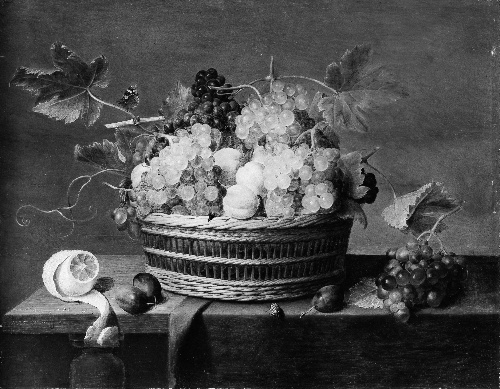
Title: Still Life: A Basket of Grapes and Other Fruit
Artist: Jacob van Hulsdonck
Artist bio: Flemish, 1582–1647
Date: probably ca. 1635–45
Object type: Painting
Classification: Paintings
Medium: Oil on wood
Dimensions: 19 5/8 x 25 1/2 in. (49.8 x 64.8 cm)
Department: European Paintings
Credit line: The Alfred N. Punnett Endowment Fund, 1964
Accession year: 1964
Repository: Metropolitan Museum of Art, New York, NY
Tags: Grapes|Lemons|Still Life